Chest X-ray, PA view. Patient: 62 years old, sex M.
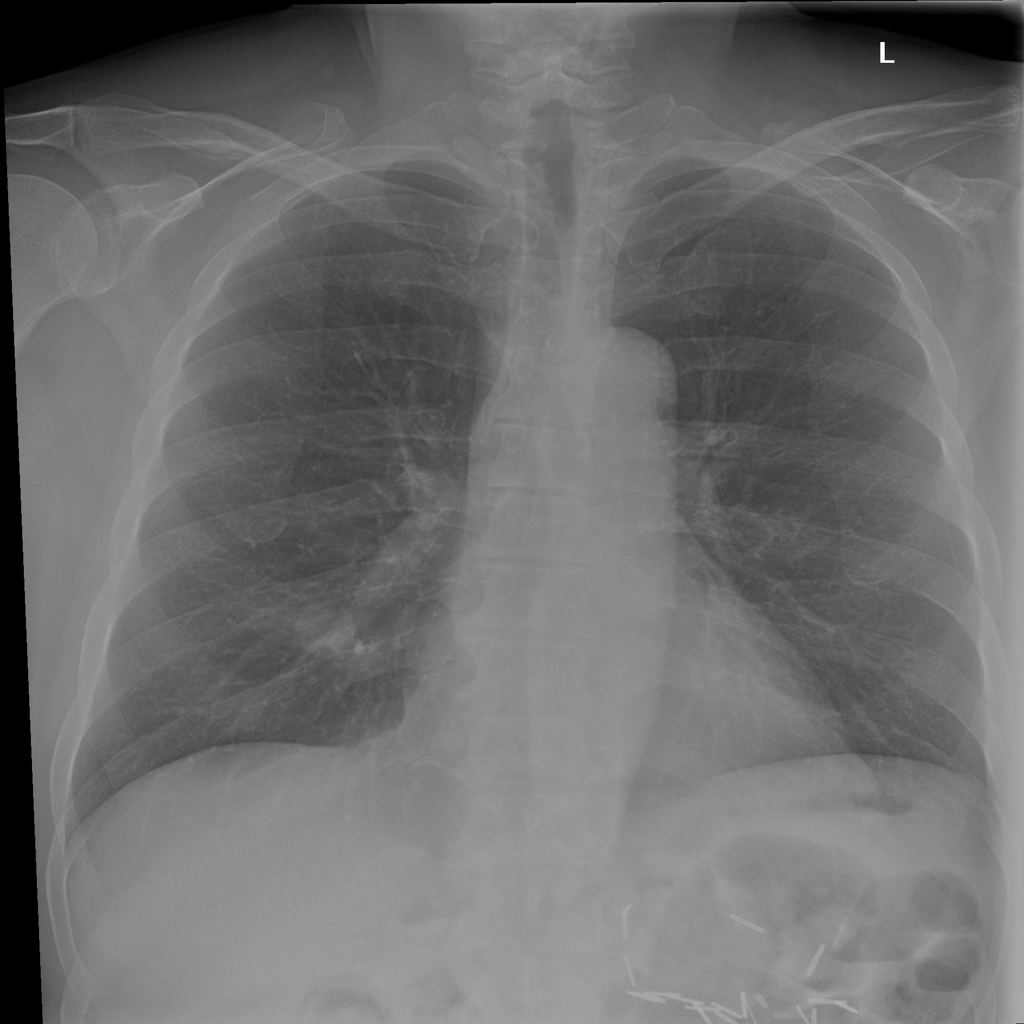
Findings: No Finding